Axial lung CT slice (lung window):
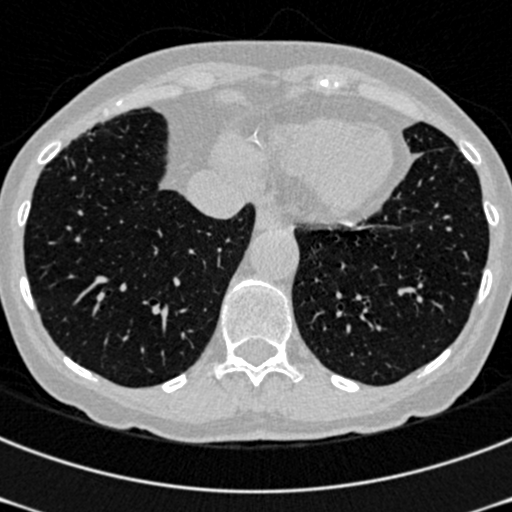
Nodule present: no